Question: I have simple 'grid', created with 'css'
'''
#videowall-grid{
width:700px;
border:1px dotted #dddddd;
display: none;
margin: 5px auto;
padding: 5px;
}
#videowall-grid .square{
padding: 5px;
margin: 5px;
border: 1px dashed #dddddd;
width: 70px;
height: 70px;
display: inline-block;
text-align: center;
<div id="videowall-grid" style="display: block;"><div class="row">
<div id="1_1" class="square">8</div><div id="1_2" class="square">373</div><div id="1_3" class="square">1</div><div id="1_4" class="square">111</div></div><div class="row">
<div id="2_1" class="square">318</div><div id="2_2" class="square">319</div><div id="2_3" class="square">321</div><div id="2_4" class="square">button</div></div><div class="row">
<div id="3_1" class="square">234</div><div id="3_2" class="square">button</div><div id="3_3" class="square">button</div><div id="3_4" class="square">button</div></div></div>
'''
<URL>
So how to 'center' text inside squares and squares inside parent 'div'?

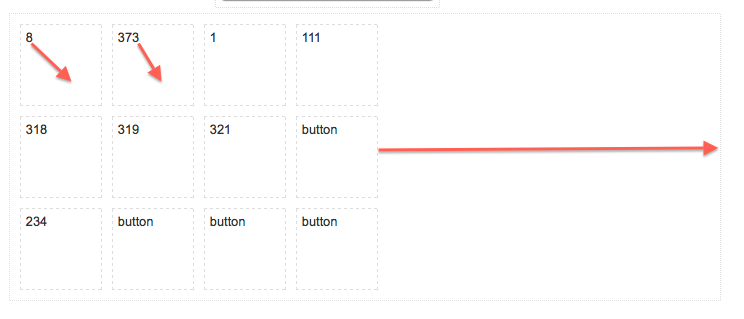
Answer: Add the 'text-align:center;' style to '#videowall-grid':
'''
#videowall-grid{
width:700px;
border:1px dotted #dddddd;
display: none;
margin: 5px auto;
padding: 5px;
text-align:center;
}
'''
'text-align' can be used to align any 'inline' elements. Since you set your '.square's to 'inline-block' they react to this style.
Check this <URL>
P.S. The text centered inside their squares in your JSfiddle.